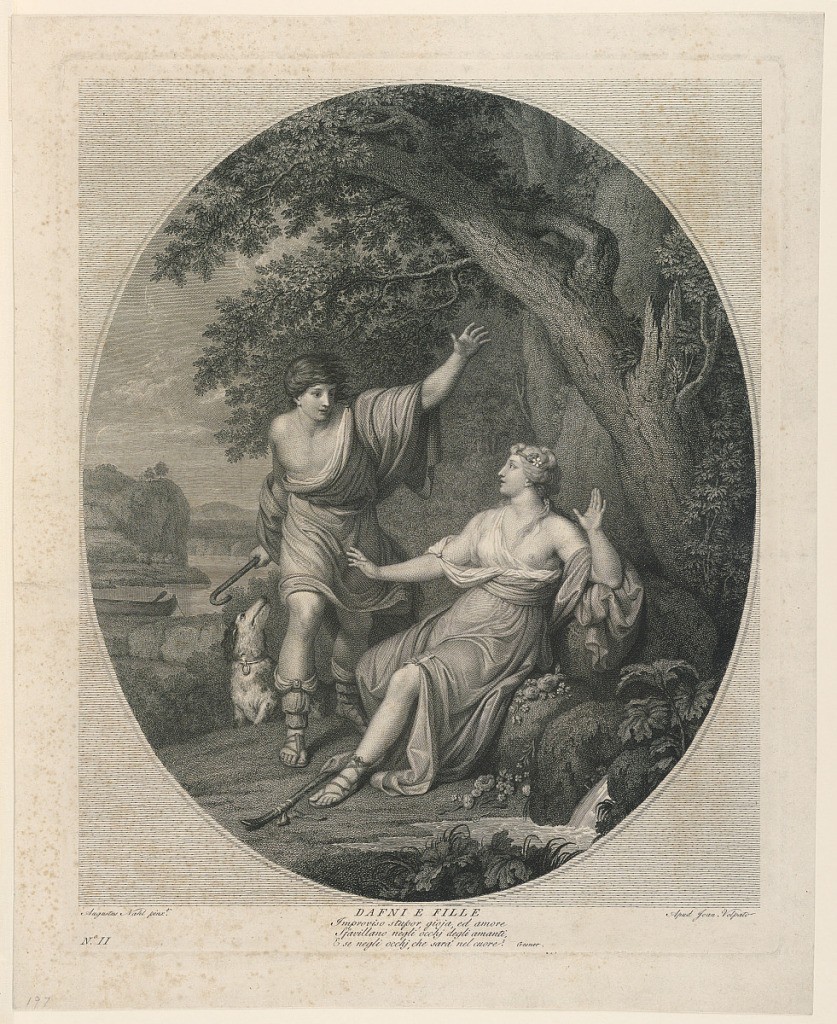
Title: Daphne Encountered by Apollo
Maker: Giovanni Volpato, Italian, 1740 - 1803
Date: ca. 1790–1800
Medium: Engraving on paper
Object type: Print
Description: Within an oval engramement, Apollo, in the grab of a shepherd, encounters Daphne, seated under a tree. Landscape setting.